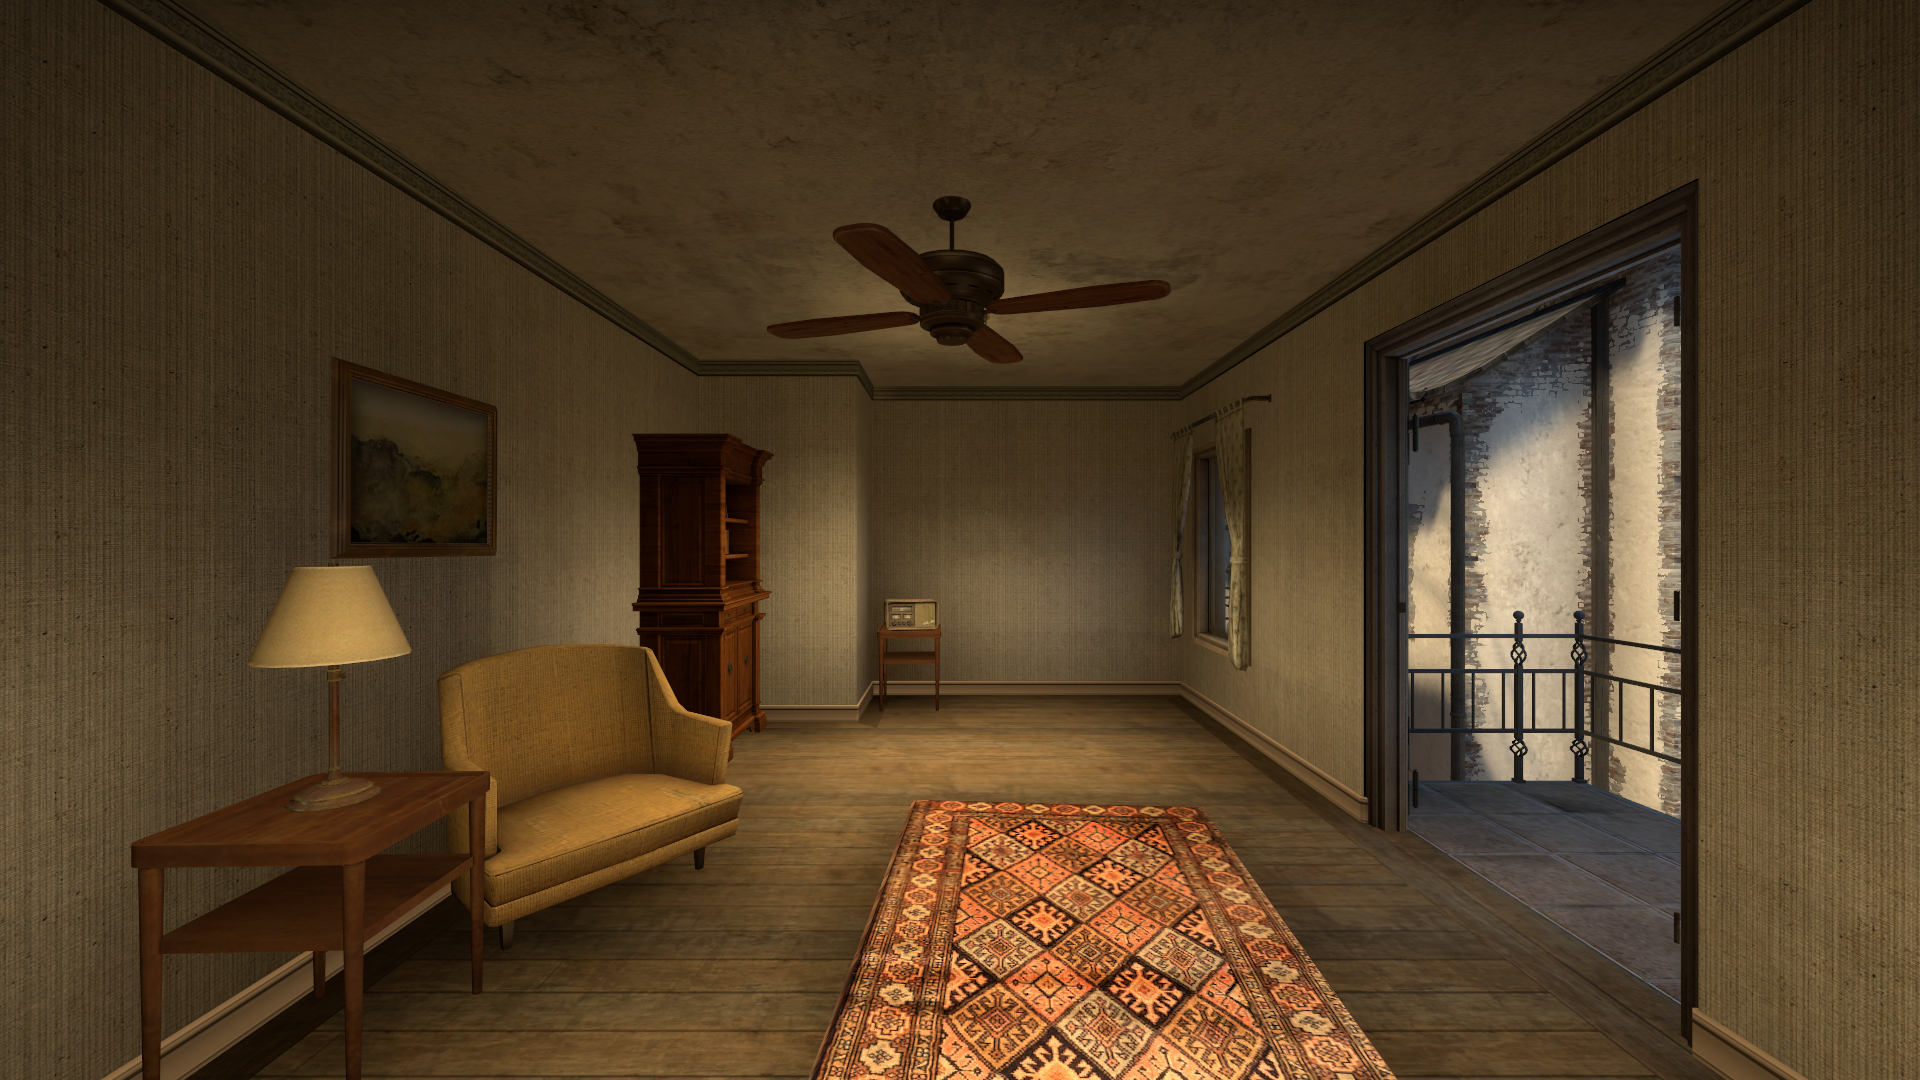
Map: de_inferno